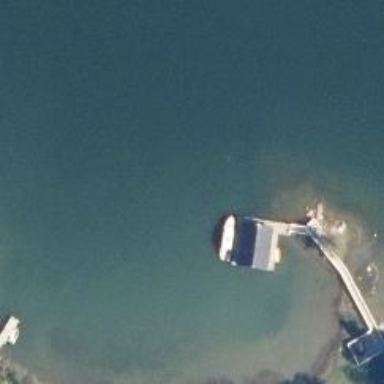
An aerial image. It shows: Man-made pier.